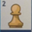
Piece: wP